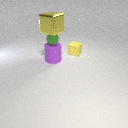
small green rubber sphere below large yellow metal cube